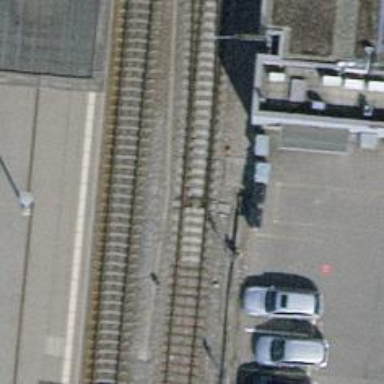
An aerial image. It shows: Railway switch.